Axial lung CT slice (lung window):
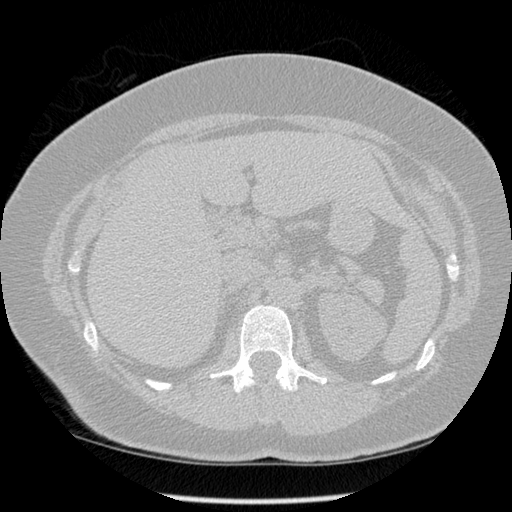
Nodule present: no